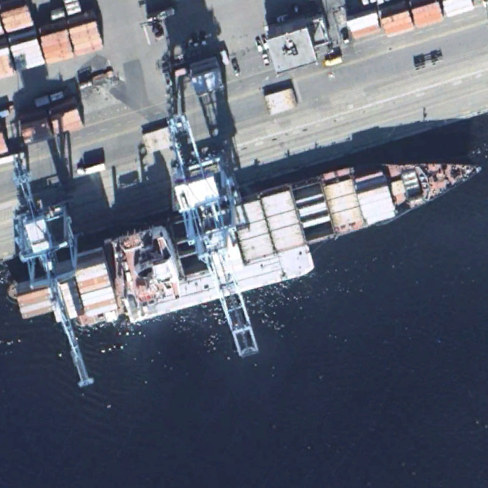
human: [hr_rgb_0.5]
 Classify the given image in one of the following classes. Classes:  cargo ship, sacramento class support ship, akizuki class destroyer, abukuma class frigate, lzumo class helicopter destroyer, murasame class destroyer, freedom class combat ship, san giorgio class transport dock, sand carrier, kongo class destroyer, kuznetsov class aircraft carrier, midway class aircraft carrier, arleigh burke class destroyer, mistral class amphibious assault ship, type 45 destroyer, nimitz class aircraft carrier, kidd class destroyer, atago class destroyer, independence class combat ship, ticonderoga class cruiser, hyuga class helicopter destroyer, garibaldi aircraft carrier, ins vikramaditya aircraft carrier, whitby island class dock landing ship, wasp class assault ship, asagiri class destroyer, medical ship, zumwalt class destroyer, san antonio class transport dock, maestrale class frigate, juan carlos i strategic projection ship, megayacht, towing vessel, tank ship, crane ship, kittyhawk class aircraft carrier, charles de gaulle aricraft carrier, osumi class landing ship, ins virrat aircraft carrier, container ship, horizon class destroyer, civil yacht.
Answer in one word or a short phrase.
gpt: Container ship